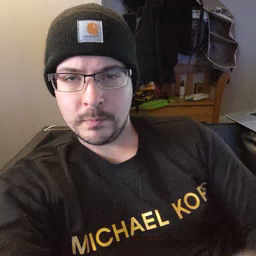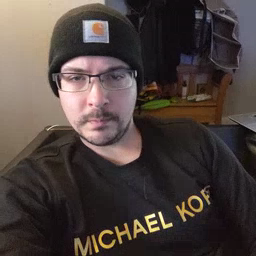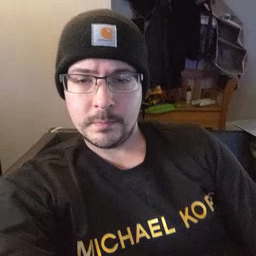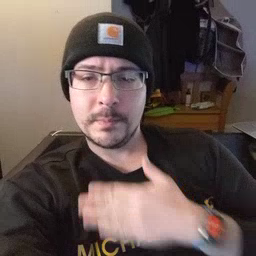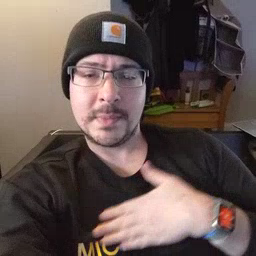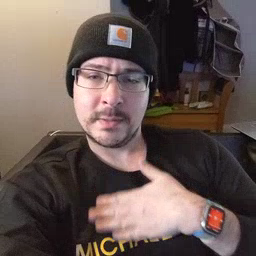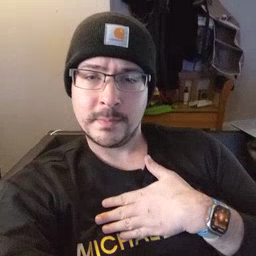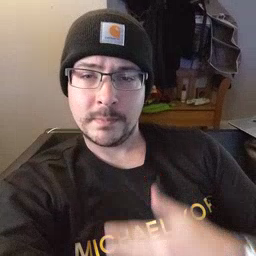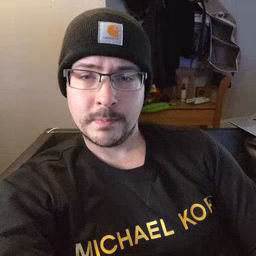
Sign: please